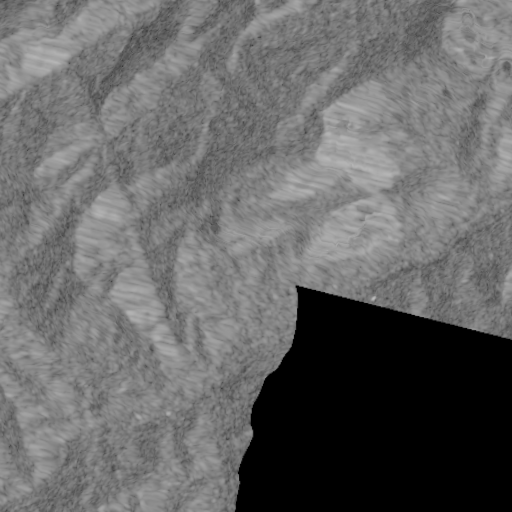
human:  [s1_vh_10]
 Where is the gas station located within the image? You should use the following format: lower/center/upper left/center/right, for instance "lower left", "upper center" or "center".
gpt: The gas station is located in the center right of the image.
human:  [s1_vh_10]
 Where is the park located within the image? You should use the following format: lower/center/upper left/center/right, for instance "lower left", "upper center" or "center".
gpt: The park is located in the center right of the image.
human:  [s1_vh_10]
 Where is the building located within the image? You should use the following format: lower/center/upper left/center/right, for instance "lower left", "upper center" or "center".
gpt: There is no building in the image.

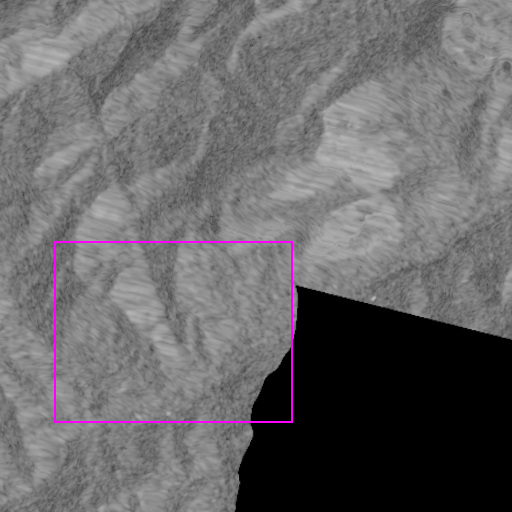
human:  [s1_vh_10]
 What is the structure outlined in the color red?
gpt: There is no red outline.
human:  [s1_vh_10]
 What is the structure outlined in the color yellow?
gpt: There is no structure outlined in yellow.